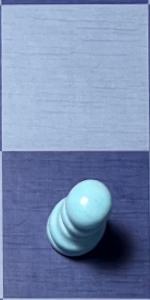
Label: Pawn_White